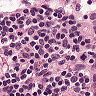
Metastatic tissue present: no